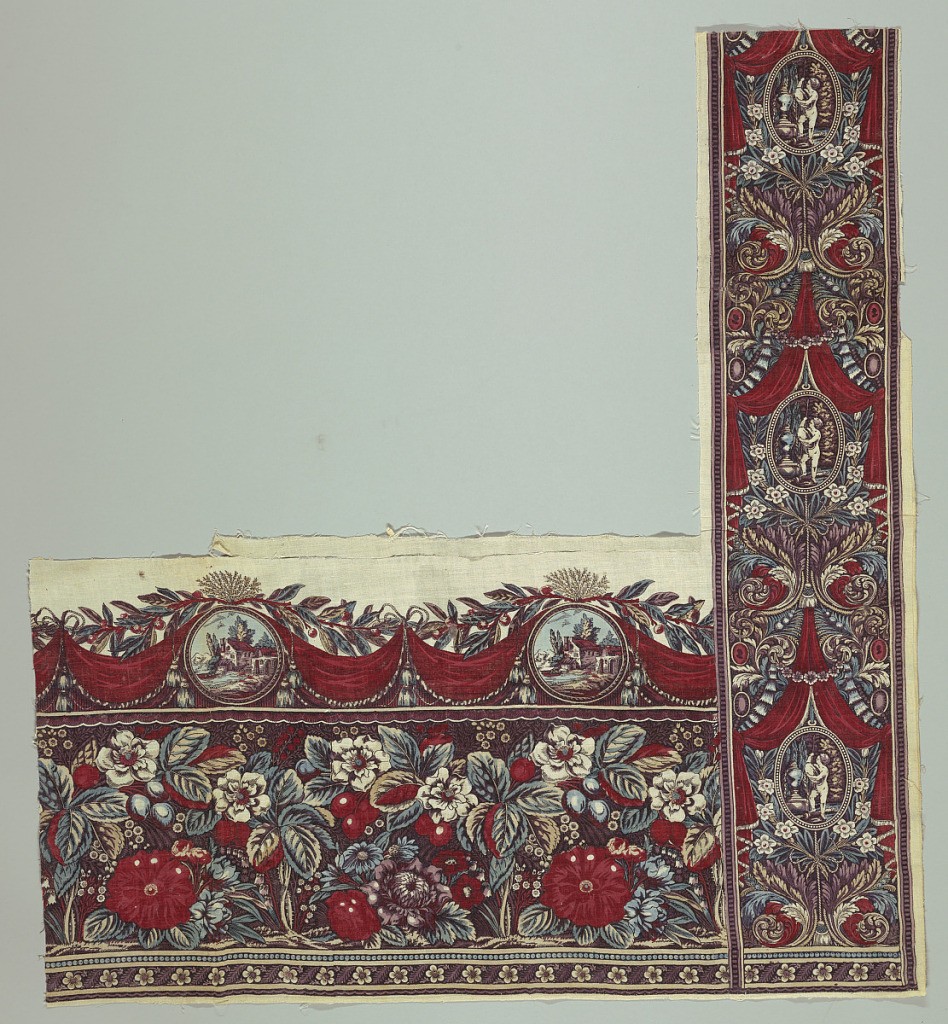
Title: Fragment
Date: ca. 1800
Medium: cotton Technique: block printed (2 reds, 2 purples and black), yellow and blue are applied by hand, plain weave foundation
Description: Horizontal and vertical border which coordinate with each other. Piece is made of several smaller fragments pasted together. Horizontal border of flowers and pastoral lozenges. Vertical border of draperies and classical scenes.